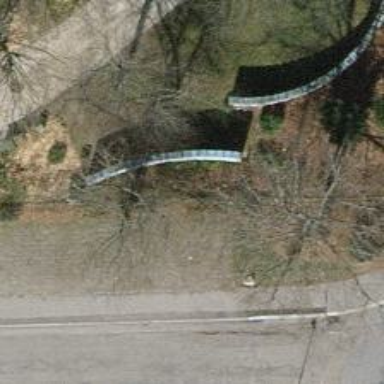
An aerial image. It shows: Deciduous broadleaved tree in cemetery.